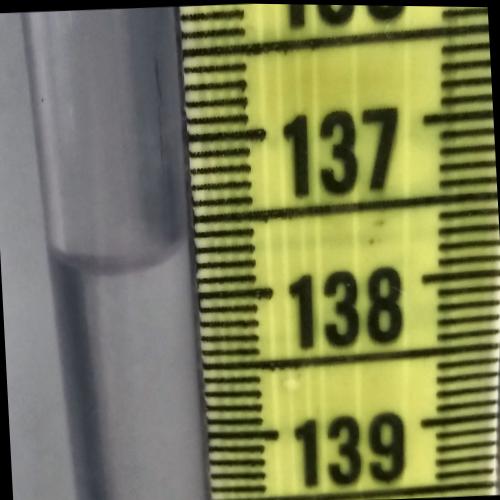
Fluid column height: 137.7 cm